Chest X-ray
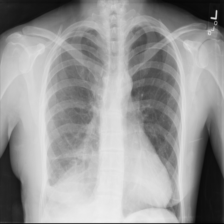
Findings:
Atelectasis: negative
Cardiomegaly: negative
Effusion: negative
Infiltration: negative
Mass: negative
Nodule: negative
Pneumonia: negative
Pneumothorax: negative
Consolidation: negative
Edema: negative
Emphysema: negative
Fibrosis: negative
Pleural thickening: negative
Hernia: negative